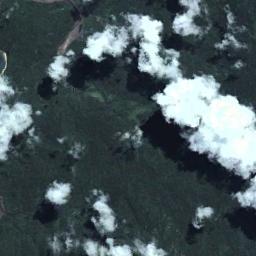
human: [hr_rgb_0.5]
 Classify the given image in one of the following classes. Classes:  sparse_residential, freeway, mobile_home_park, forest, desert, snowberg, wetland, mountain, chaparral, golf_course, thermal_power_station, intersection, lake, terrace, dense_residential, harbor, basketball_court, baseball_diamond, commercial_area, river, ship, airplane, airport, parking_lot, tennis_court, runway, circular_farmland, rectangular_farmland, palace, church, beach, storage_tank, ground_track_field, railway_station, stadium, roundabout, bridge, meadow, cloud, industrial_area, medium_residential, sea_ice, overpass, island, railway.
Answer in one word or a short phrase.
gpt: cloud